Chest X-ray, AP view. Patient: 54 years old, sex F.
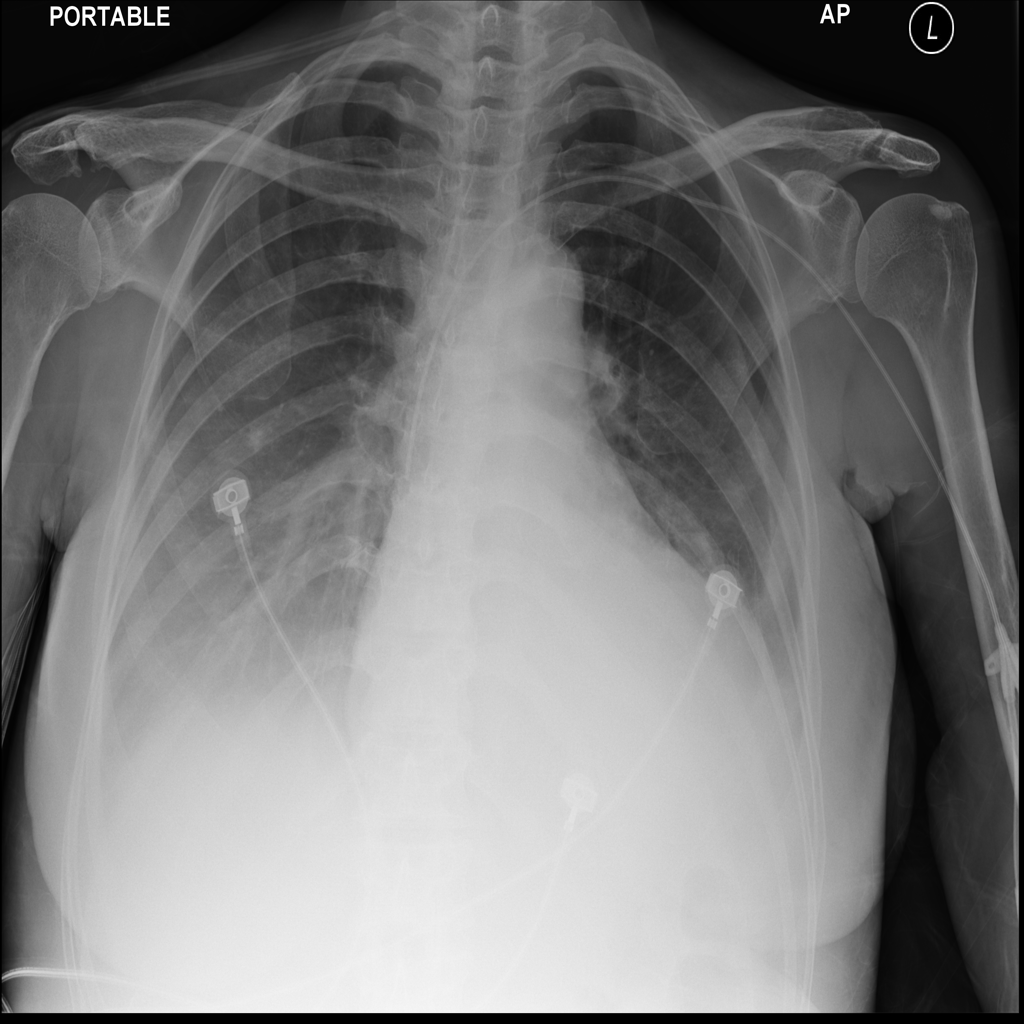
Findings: Effusion, Infiltration